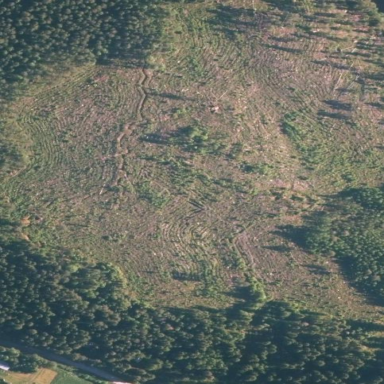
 likely man-made clearing in the landscape."